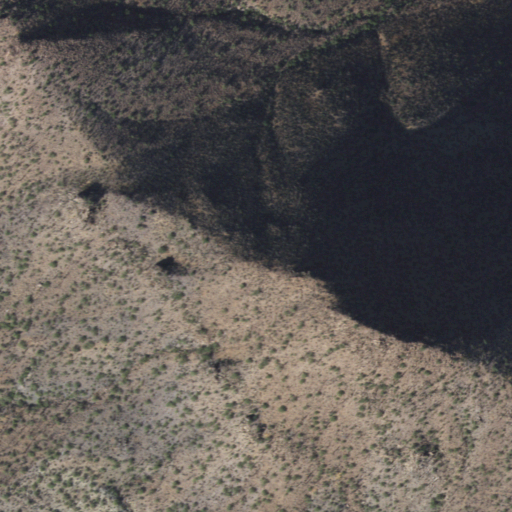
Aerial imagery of mountain in Arizona named Silver Bell Mountains containing only shrub